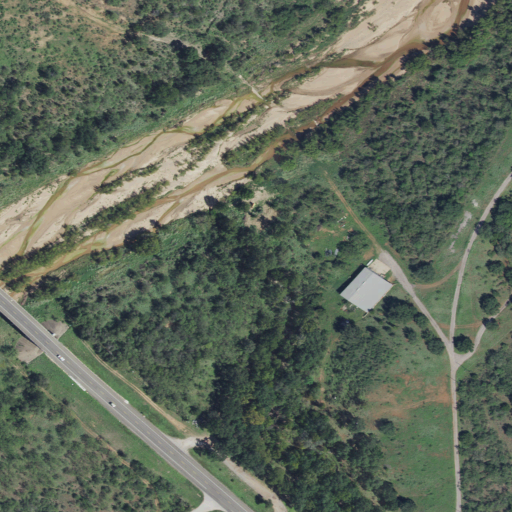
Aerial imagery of valley in Texas named Ship Hollow containing shrub, evergreen forest, open development, low intensity development, and medium intensity development